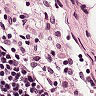
Metastatic tissue present: no